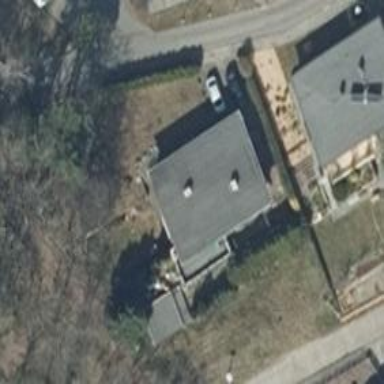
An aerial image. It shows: Simple house.